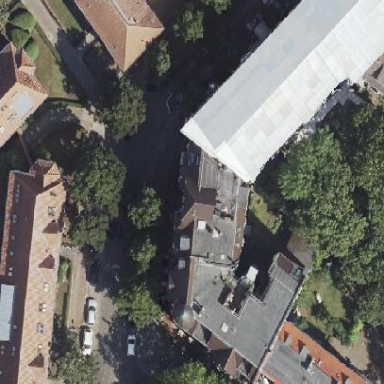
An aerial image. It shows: Apartment building with double saltbox roof shape.